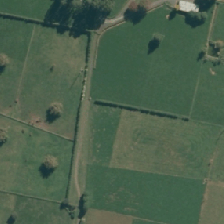
Land cover: shortrotation_cropland